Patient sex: M
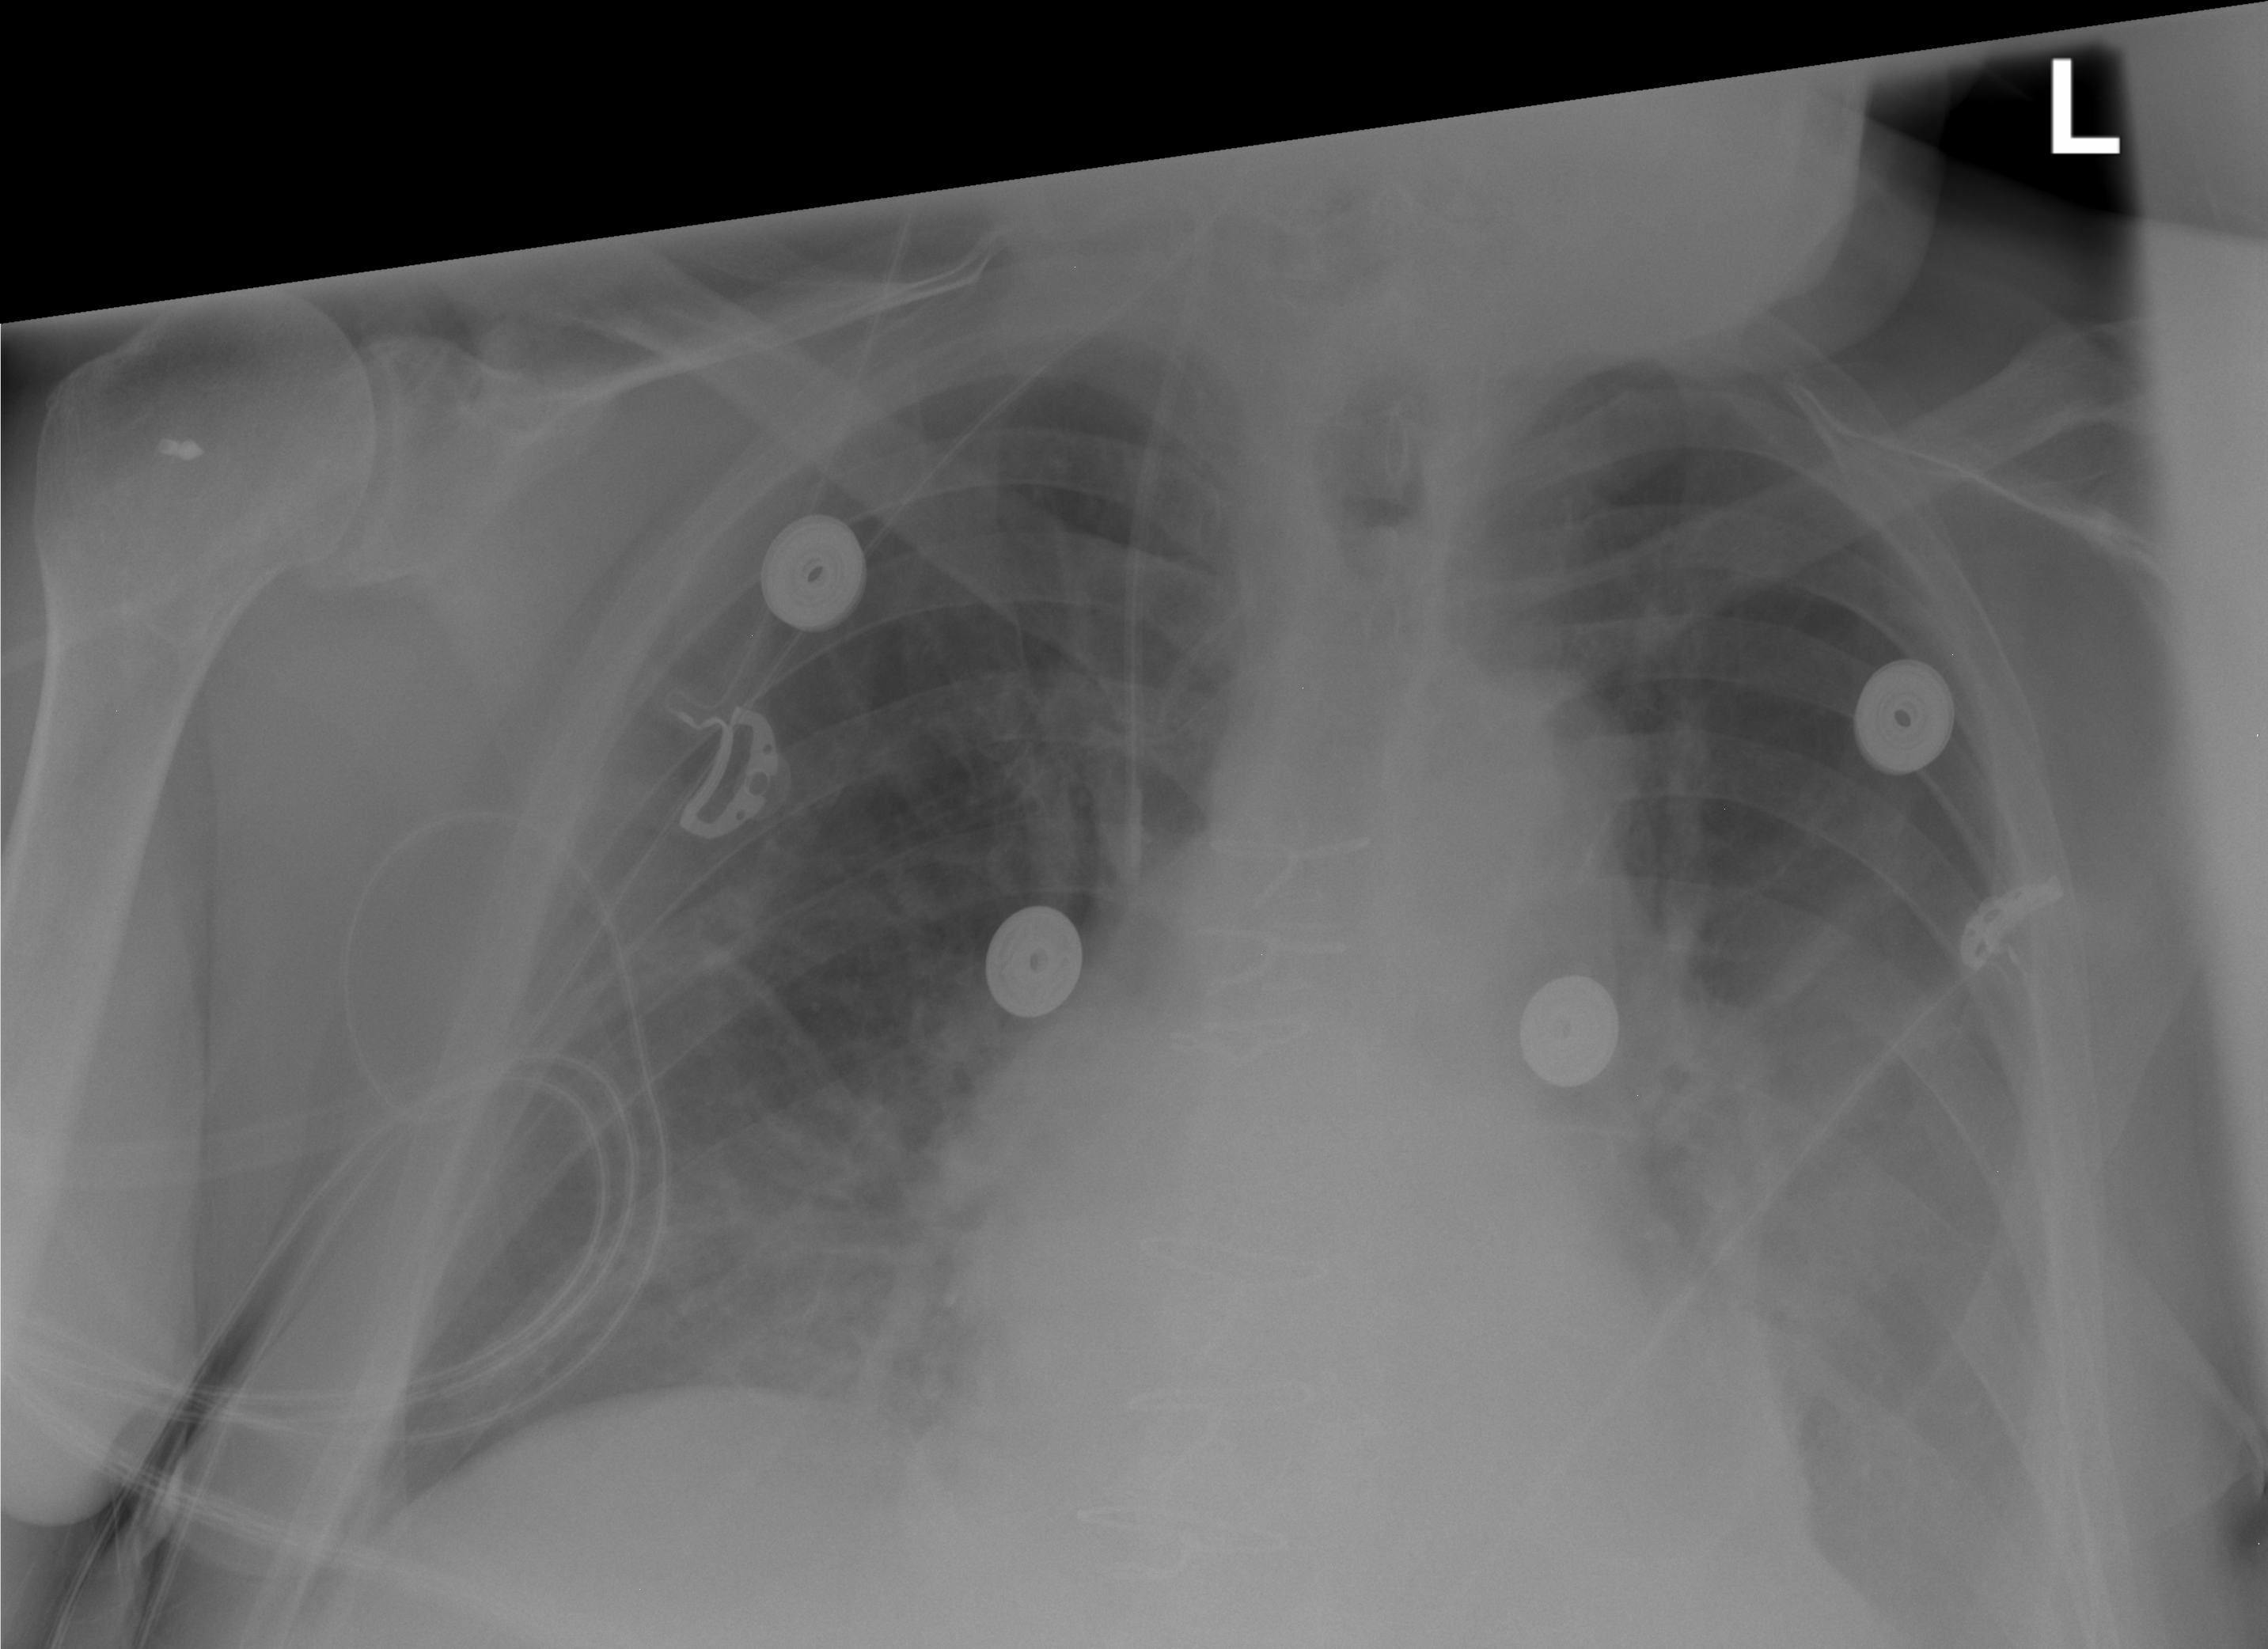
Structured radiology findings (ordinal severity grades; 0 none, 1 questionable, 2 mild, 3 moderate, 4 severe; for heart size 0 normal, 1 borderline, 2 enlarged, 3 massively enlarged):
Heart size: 0
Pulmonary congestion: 2
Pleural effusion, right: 0
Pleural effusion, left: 2
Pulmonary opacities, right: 0
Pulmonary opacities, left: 1
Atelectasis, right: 0
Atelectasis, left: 2